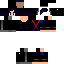
A male human skin with dark skin, wearing brown bald dressed in a blue hoodie and black pants, featuring a closed mouth.